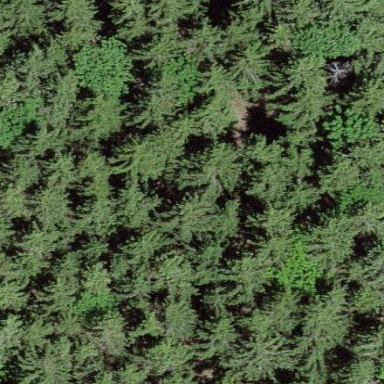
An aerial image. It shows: Evergreen needle-leaved forest.